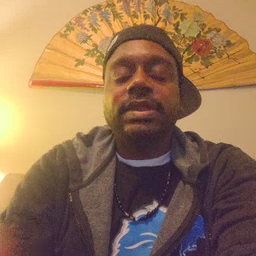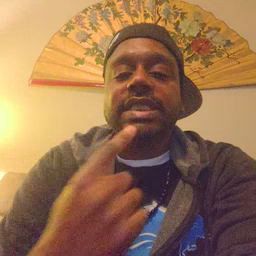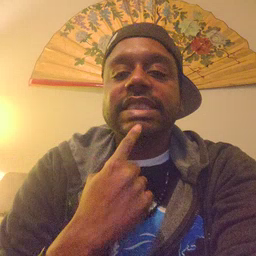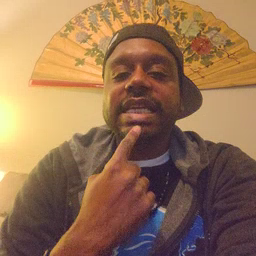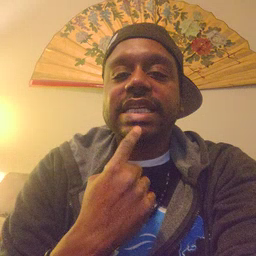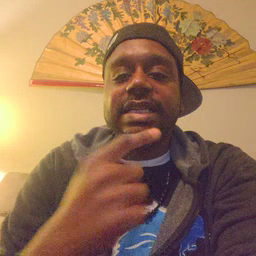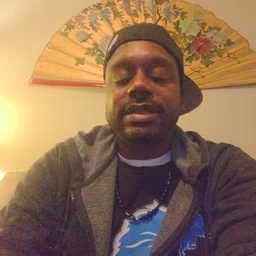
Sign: say